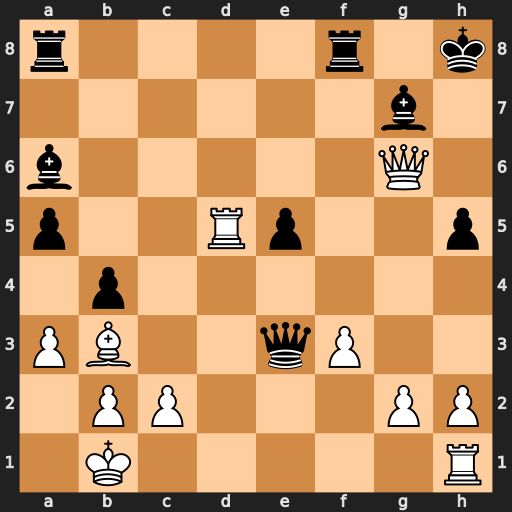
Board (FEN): r4r1k/6b1/b5Q1/p2Rp2p/1p6/PB2qP2/1PP3PP/1K5R
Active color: w
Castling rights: -
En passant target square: -
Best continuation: Rd6 Qh6 Qxh6+ Bxh6 Rxh6+